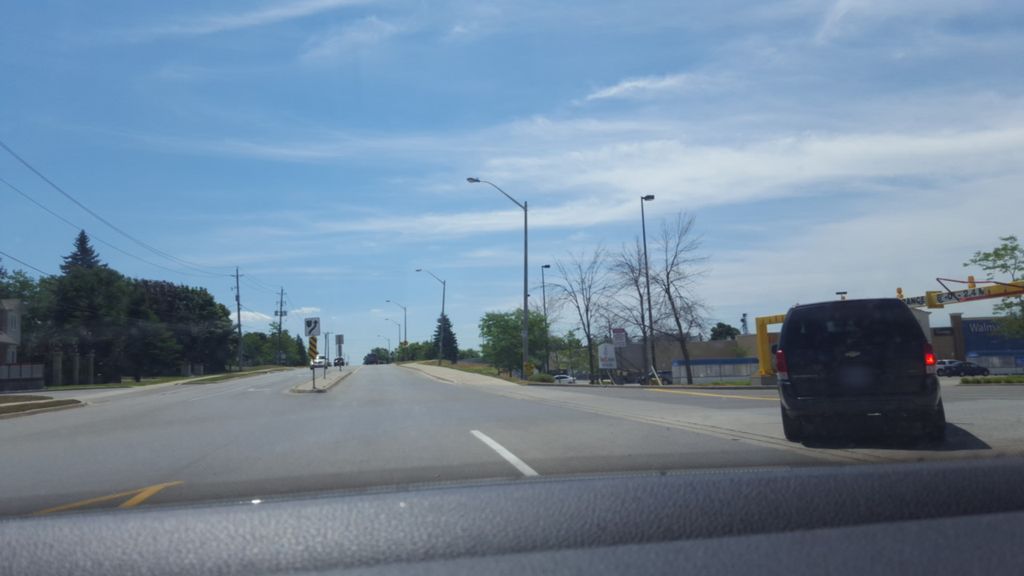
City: hamilton